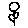
Label: flower